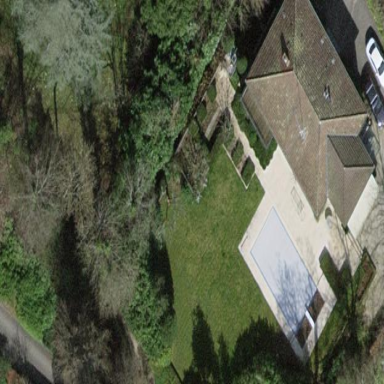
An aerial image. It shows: Garden enclosed by fence.